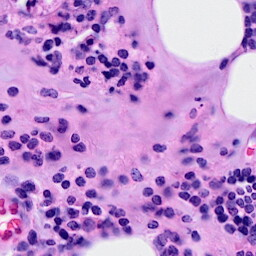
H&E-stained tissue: Breast